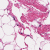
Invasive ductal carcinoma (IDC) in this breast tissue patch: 0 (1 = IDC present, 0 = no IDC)